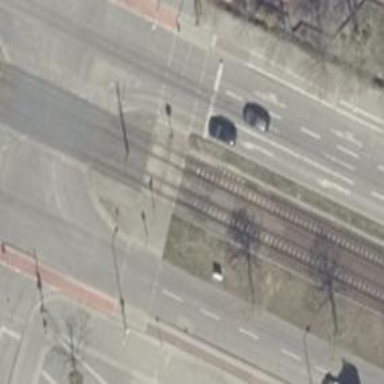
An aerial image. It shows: Tram crossing with traffic signals.